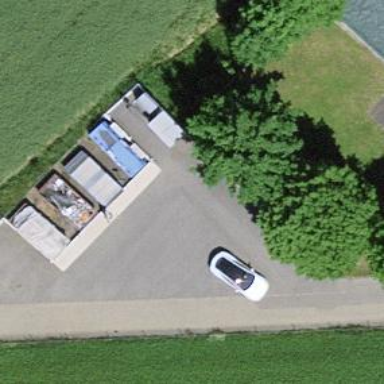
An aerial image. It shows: Recycling container in the area designated for recycling.